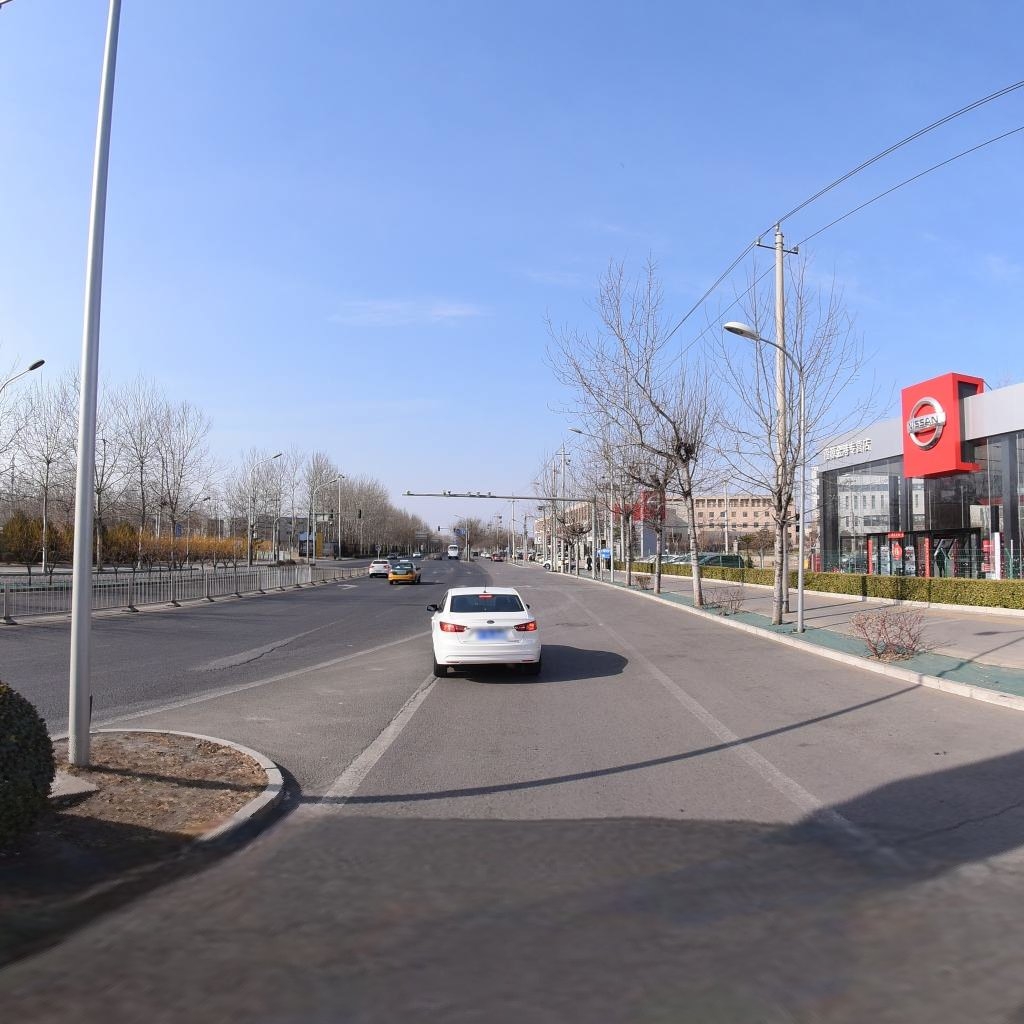
Region: Chaoyang
Road damage annotations: manhole cover, longitudinal crack, longitudinal crack, transverse patch